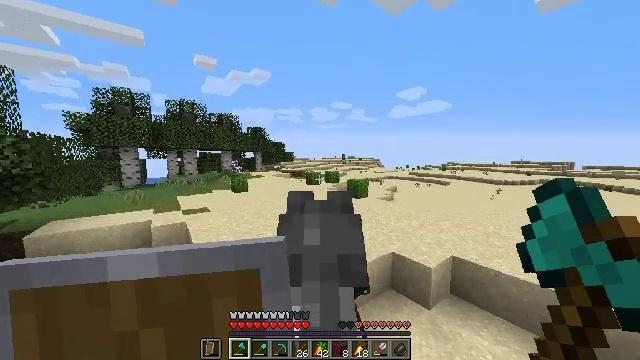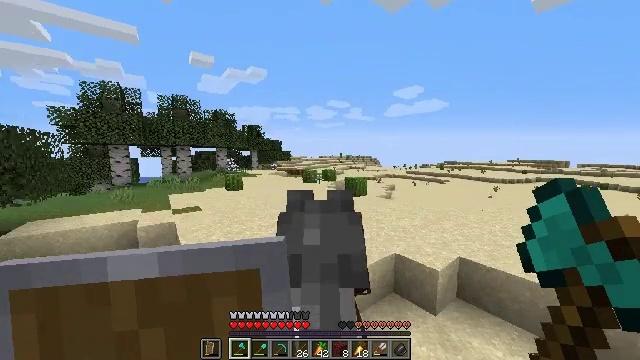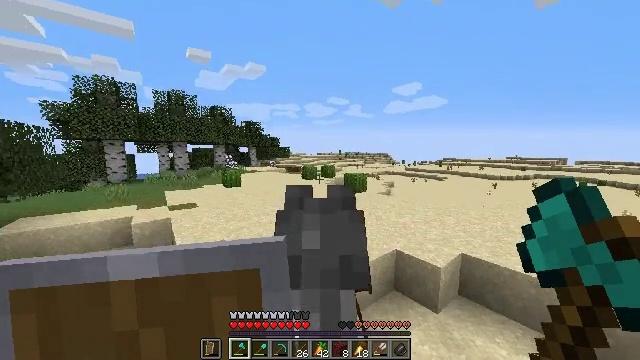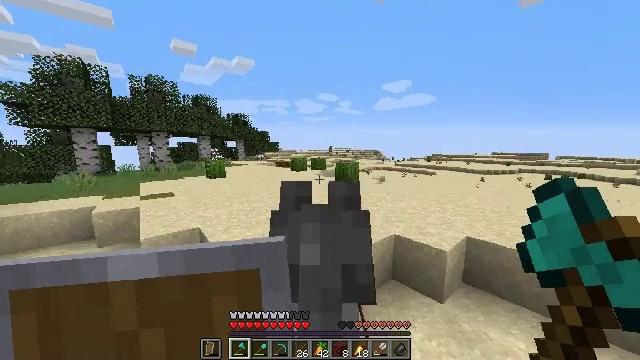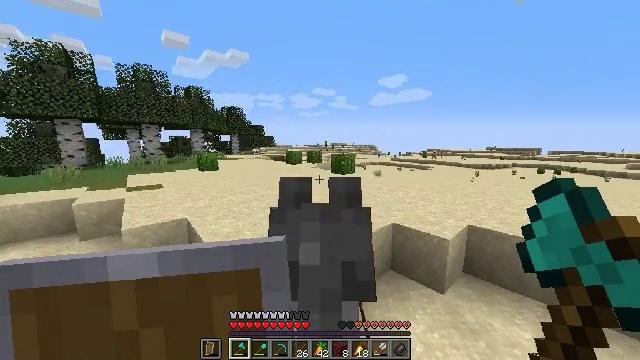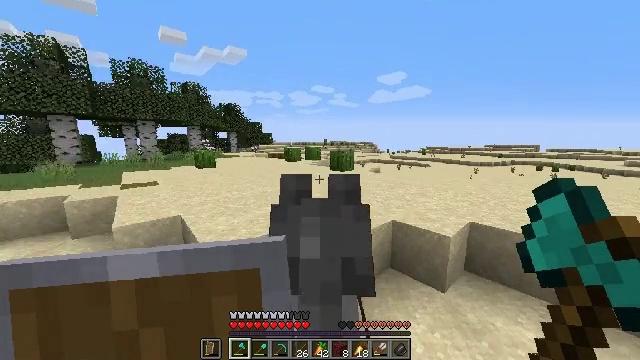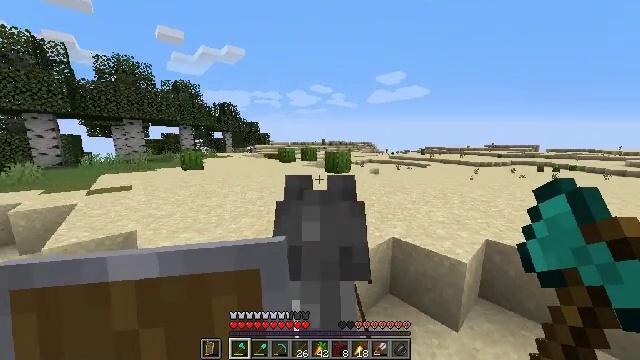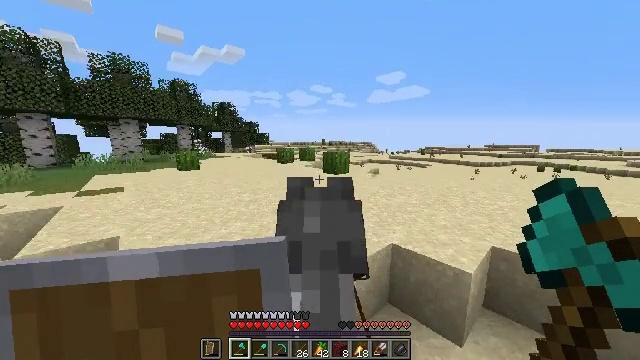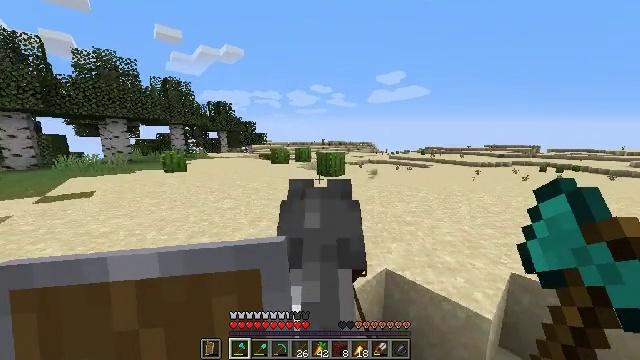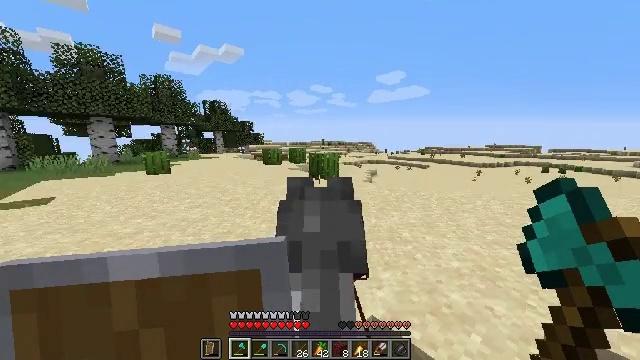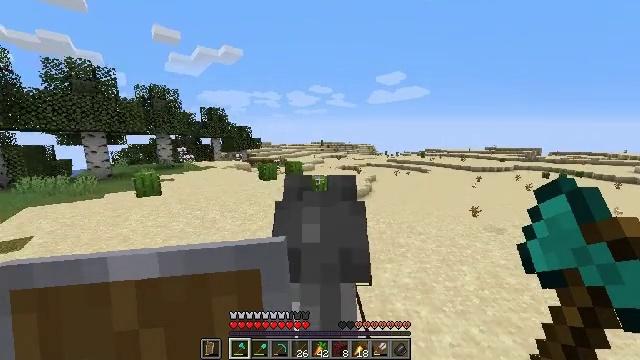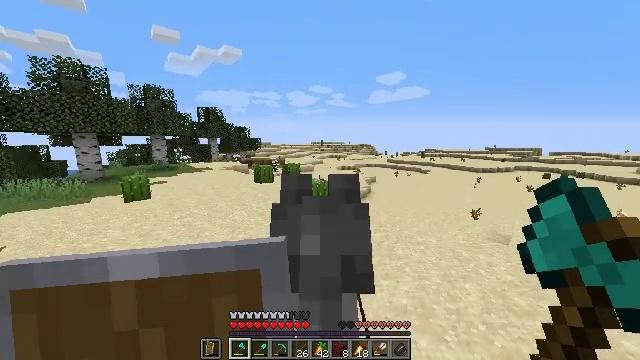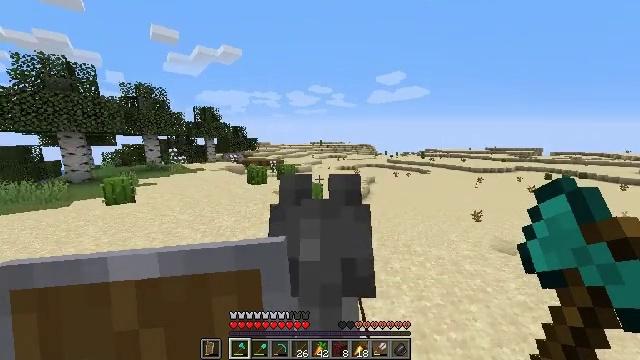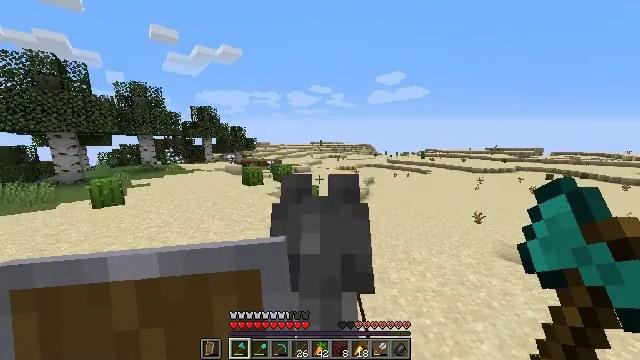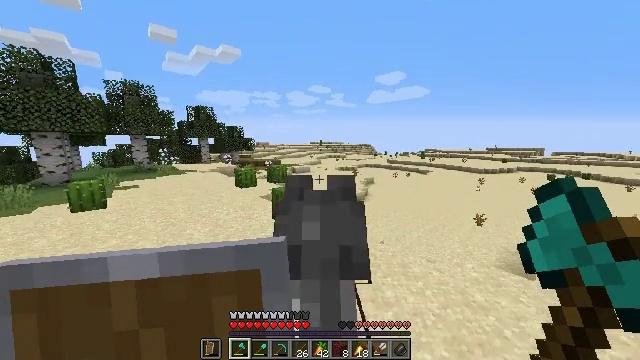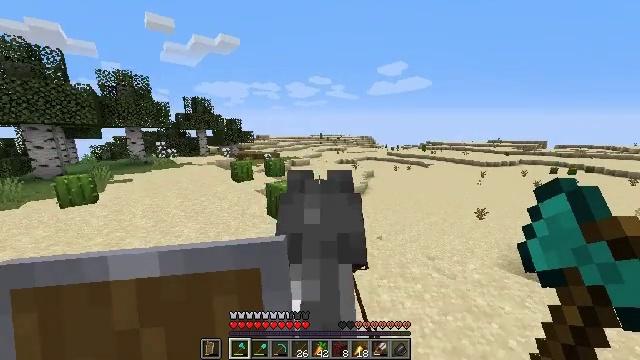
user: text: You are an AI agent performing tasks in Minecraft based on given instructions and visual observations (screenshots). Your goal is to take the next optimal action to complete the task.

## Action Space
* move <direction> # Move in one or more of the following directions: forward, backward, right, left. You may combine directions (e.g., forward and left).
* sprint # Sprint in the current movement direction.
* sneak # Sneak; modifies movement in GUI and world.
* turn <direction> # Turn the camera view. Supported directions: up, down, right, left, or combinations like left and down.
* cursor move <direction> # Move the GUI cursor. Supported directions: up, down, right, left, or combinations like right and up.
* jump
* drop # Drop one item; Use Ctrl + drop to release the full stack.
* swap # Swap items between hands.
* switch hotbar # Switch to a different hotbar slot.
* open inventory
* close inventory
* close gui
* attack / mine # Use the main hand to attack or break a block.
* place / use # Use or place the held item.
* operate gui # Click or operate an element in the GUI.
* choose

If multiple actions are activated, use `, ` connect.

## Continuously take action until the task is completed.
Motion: motion action
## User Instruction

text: Attack the ground to gather sand.
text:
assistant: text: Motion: move forward and move right, sprint
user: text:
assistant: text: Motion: move forward and move right, sprint, turn right
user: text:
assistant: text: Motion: move forward and move right, sprint
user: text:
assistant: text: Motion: move forward and move right, sprint, turn right and down
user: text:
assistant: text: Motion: move forward and move right, sprint
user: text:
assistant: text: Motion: move forward and move right, sprint
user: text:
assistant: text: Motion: move forward and move right, sprint
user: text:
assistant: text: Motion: move forward and move right, sprint
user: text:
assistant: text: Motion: move forward and move right, sprint
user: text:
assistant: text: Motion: move forward and move right, sprint
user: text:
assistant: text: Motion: move forward and move right, sprint
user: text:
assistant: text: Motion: move forward and move right, sprint
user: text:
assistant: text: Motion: move forward and move right, sprint
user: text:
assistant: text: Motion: move forward and move right, sprint
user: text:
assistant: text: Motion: move forward and move right, sprint, turn left and down
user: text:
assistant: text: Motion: move forward and move right, sprint, turn left and down
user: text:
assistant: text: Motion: move forward and move right, sprint, turn left and down
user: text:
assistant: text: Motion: move forward and move right, sprint, turn left and down
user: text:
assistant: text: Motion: move forward, sprint, turn left and down
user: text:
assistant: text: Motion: move forward, sprint
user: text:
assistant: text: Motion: move forward, sprint
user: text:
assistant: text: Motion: move forward, sprint
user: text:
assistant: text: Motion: move forward, sprint
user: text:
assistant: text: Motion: move forward and move right, sprint
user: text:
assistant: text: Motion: move forward and move right, sprint, turn right
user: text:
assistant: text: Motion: move forward and move right, sprint
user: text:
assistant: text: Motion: move forward and move right, sprint
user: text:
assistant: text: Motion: move forward, sprint
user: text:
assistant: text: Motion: move forward, sprint
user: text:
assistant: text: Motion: move forward, sprint